Question: Is it possible to add a checkable box to rows in this d3.js indented tree graph? <URL>
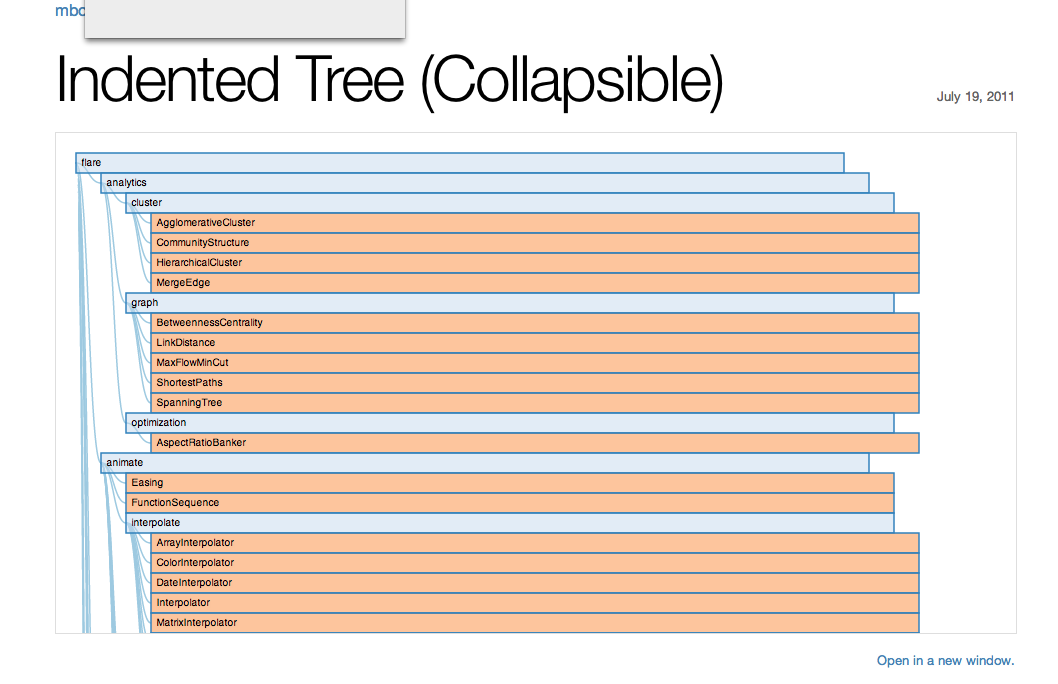
Answer: There is no built in checkbox for svg, so you will need to create your own using svg elements that do exist.
I created a <URL> that uses the 'circle' element to do this. To do this, I took the example you linked and added the following:
'''
// Add checkbox
nodeEnter.append("svg:circle")
.attr("r", 5)
.attr("fill", "white")
.on("click", function(d) {
if (d.selected) {
d.selected = false;
d3.select(this).attr("fill", "white");
} else {
d.selected = true;
d3.select(this).attr("fill", "black");
}
});
'''
To access the list of selected nodes, add the following function and call it
'''
function printSelectedNodes() {
var nodes = tree.nodes(root);
var selected = [];
nodes.forEach(function(n, i) {
if (n.selected) {
selected.push(n.name);
}
});
console.log(selected);
}
'''